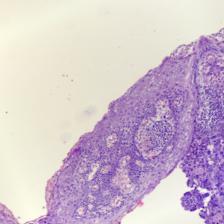
Diagnosis: OSCC